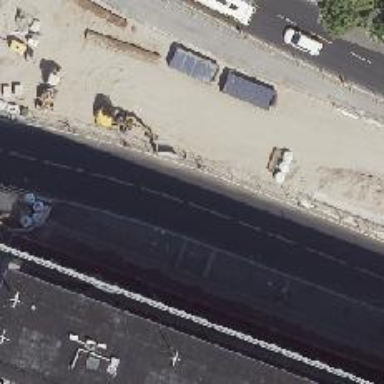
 there is shared bus and cycle lane with parking lane."